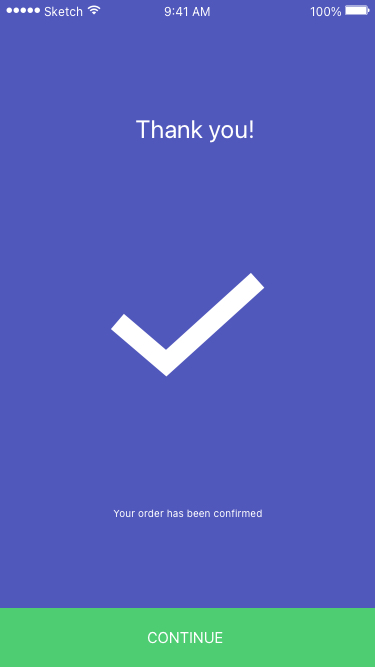
Text in this UI design:
CONTINUE
Your order has been confirmed
Thank you!